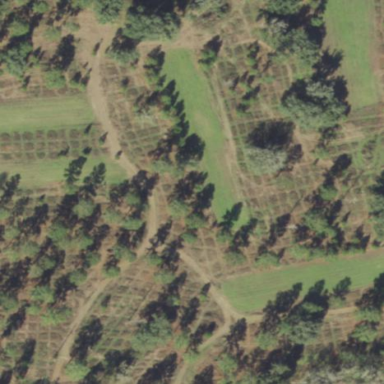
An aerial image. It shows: Orchard.